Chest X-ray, AP view. Patient: 40 years old, sex F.
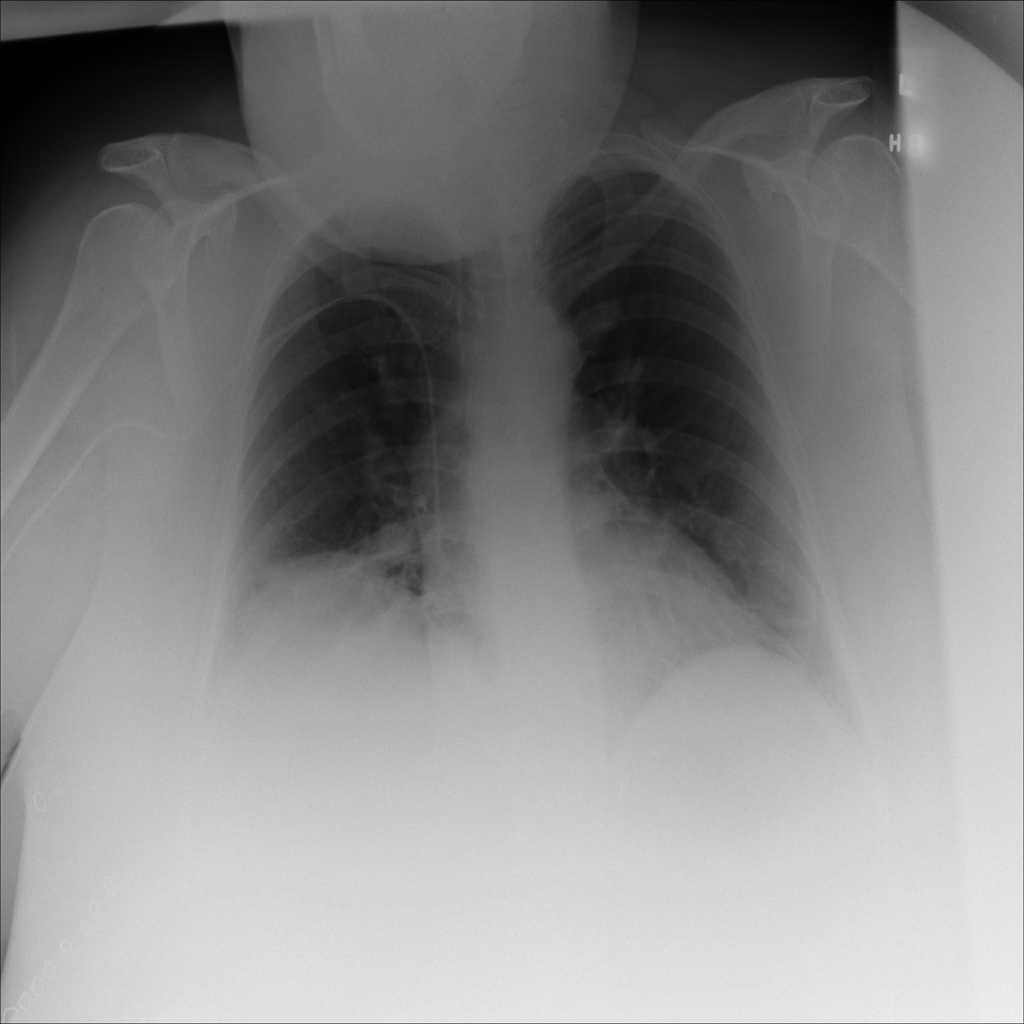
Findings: Atelectasis